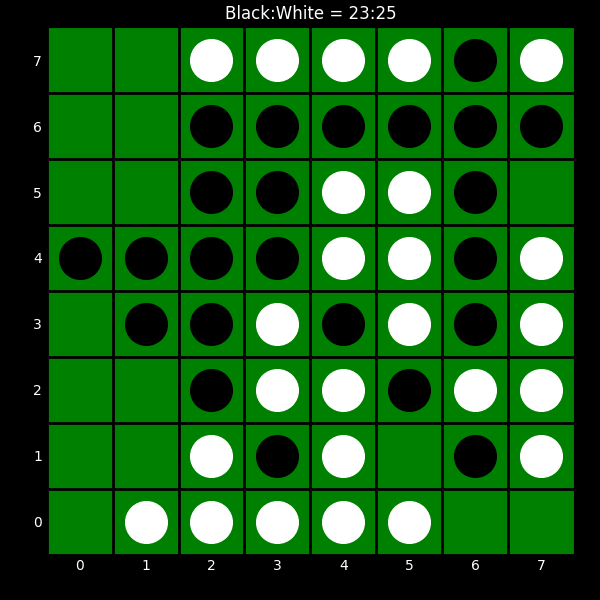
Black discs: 23
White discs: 25